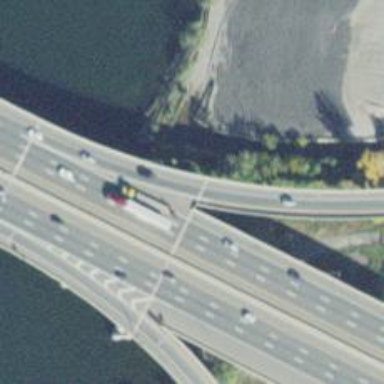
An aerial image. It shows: Bridge with asphalt surface on motorway link.